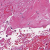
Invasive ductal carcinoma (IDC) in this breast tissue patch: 0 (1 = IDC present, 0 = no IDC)